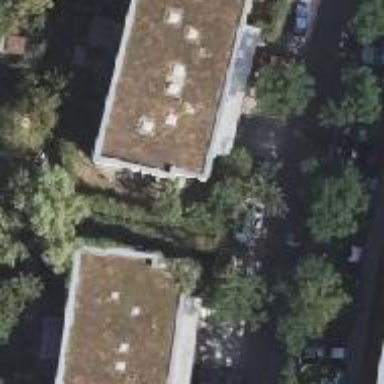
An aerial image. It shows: Terrace building with flat roof.